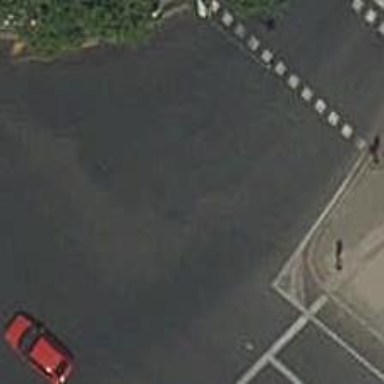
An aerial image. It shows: Tertiary road with asphalt surface.